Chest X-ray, AP view. Patient: 51 years old, sex F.
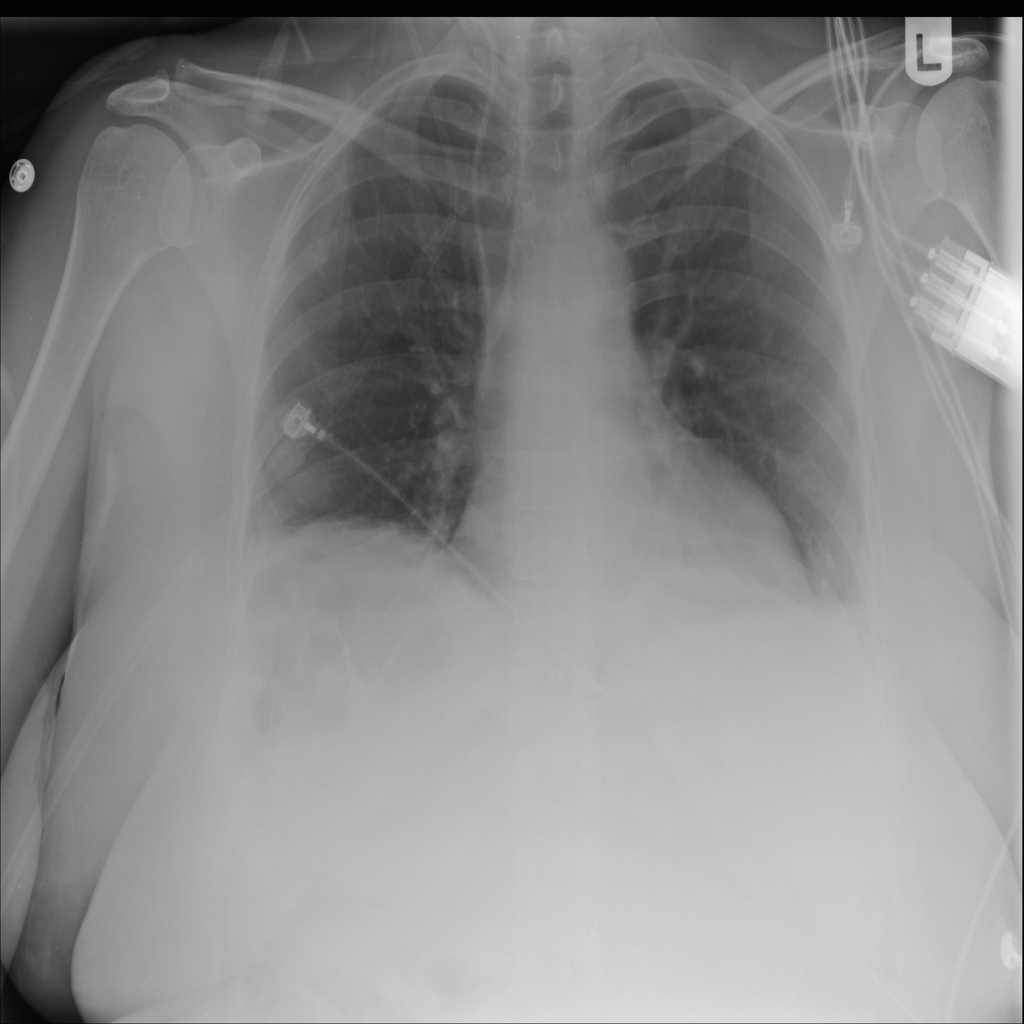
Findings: Atelectasis